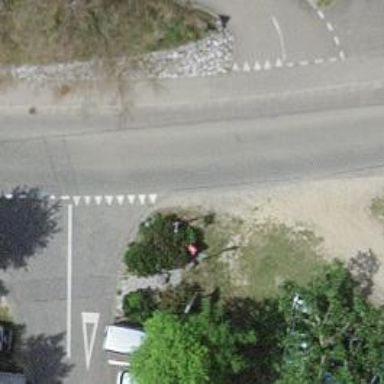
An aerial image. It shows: Public transport stop position.